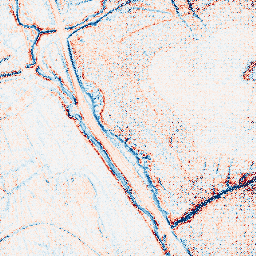
Category: edge_preserving
Decomposition family: anisotropic_diffusion
Decomposition parameters: iterations: 10
kappa: 30
gamma: 0.15
Upsampling method: regularized
Upsampling parameters: scale: 4
lambda_reg: 0.1
Upsampling scale: 4